Interaction volume radius: 5 \u00c5
Interaction volume height: 10 \u00c5
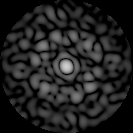
Disorder parameter: 0.7267